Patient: sex F, age 58
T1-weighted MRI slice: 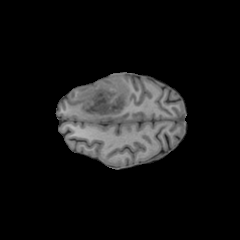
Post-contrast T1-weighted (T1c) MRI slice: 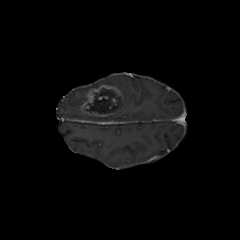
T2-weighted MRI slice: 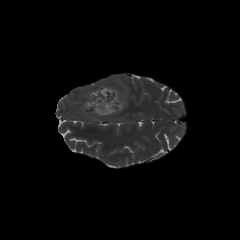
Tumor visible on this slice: yes
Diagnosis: Glioblastoma, IDH-wildtype
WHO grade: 4